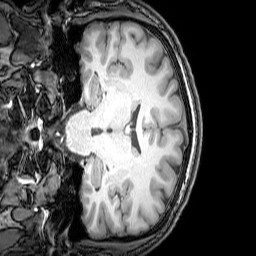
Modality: T1w
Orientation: coronal
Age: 20
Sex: male
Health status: healthy
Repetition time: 0.081 s
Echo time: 0.037 s